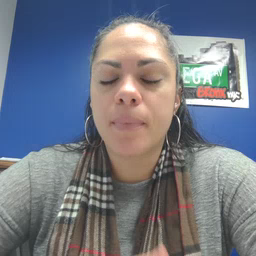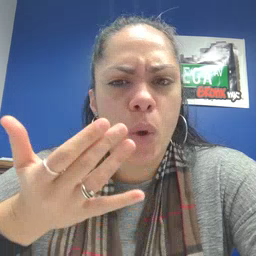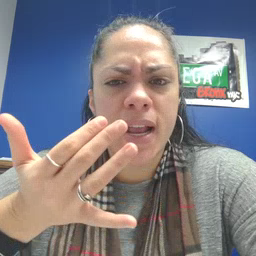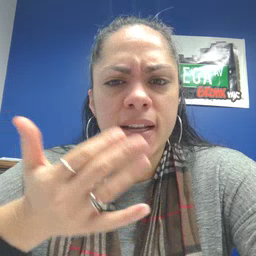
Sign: wait